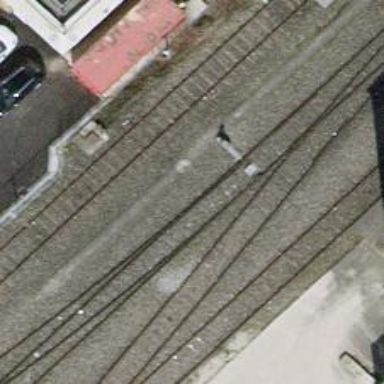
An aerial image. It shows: Railway switch.